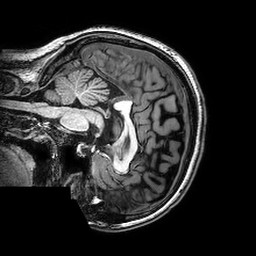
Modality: T1w
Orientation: sagittal
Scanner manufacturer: philips
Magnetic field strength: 3 T
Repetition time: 0.008339 s
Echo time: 0.00385 s